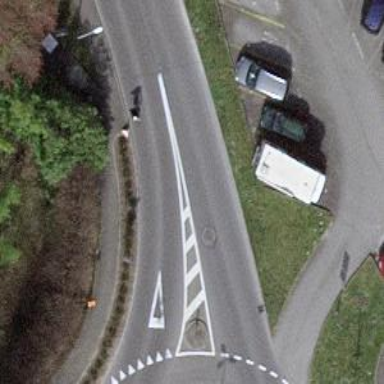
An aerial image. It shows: Left sidewalk along asphalt tertiary road.